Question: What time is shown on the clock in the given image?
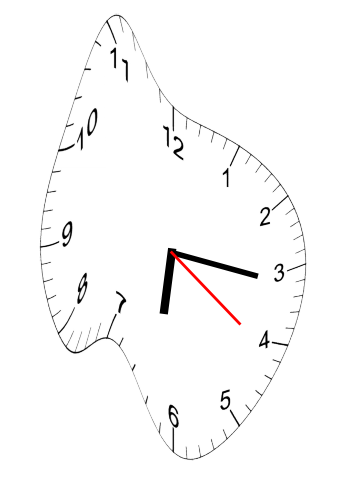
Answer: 06:16:21